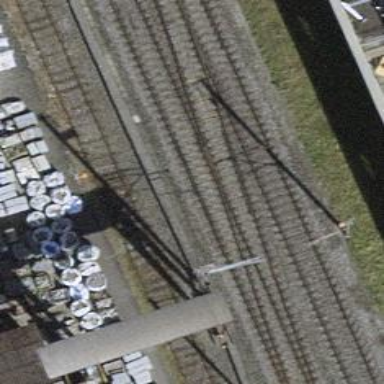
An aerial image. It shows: Single-track railway with electrified contact lines.